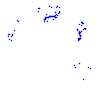
Particle: proton